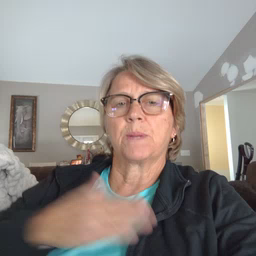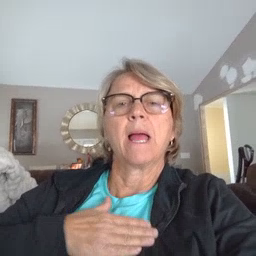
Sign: minemy